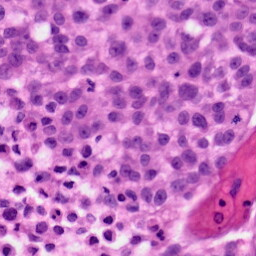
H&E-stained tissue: Skin